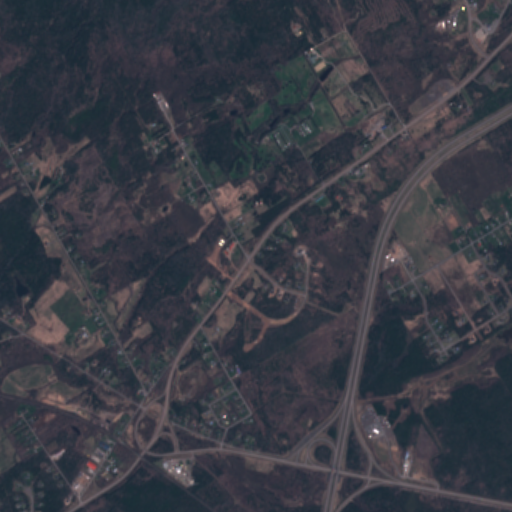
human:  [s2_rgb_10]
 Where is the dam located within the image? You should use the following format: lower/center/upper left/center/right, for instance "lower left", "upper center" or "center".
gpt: The dam is located in the upper center of the image.
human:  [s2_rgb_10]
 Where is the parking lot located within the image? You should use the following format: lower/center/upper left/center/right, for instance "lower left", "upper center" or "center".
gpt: The parking lot is located in the upper center of the image.
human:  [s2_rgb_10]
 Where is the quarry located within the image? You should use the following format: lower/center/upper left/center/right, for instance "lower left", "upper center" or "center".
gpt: The quarry is located in the lower center of the image.
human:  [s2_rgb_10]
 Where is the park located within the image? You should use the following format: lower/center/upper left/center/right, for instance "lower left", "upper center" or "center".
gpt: There is no park in the image.